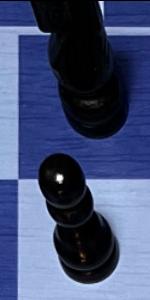
Label: Pawn_Black